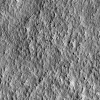
Atmospheric dust classification: not_dusty